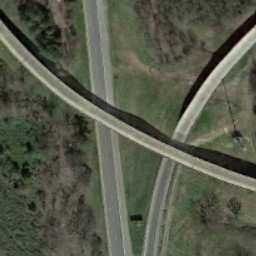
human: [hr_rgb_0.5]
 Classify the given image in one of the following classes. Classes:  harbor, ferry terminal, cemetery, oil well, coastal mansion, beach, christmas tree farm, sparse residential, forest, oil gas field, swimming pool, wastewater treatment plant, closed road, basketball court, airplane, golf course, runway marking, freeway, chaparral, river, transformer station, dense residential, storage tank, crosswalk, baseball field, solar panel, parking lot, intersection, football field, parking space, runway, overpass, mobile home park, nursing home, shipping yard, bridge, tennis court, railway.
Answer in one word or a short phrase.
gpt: overpass